Question: How do I enable a hybris user group to synchronize individual products on the hMC?
More specifically, I want to enable this button on the hMC for users of this user group:

Preferably, if you could show me how to grant these access rights via impex files.
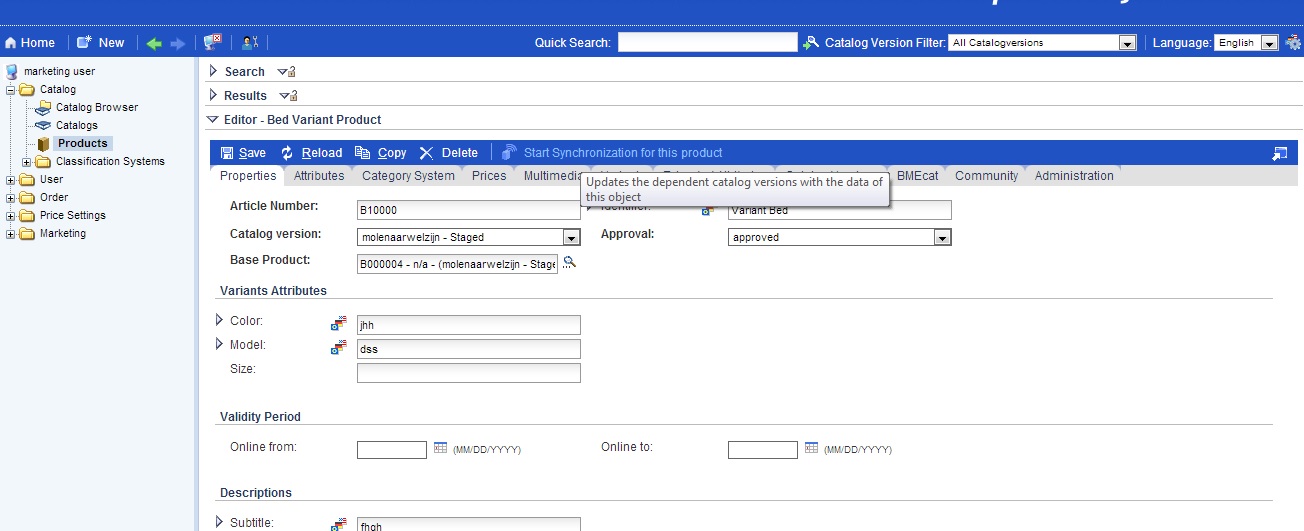
Answer: Try granting these to the user group to enable that button:
'''
Type;UID;MemberOfGroups;Password;Target;read;change;create;remove;change_perm
UserGroup;Mygroup;employeegroup;;;;;;;
;;;;SyncItemCronJob;+;+;+;+
;;;;SynchronizeCatalogVersionWizard;+;+;+;+
'''
If you don't want to allow entire catalog synchronization to the group, you can disable the hMC node by adding a hmcXML to the user group, like this:
'''
INSERT_UPDATE UserGroup;UID[unique=true];hmcXML
;Mygroup;"<?xml version=""1.0"" encoding=""ISO-8859-1""?>
<configuration
xmlns=""hybris.de/schemas/hmc/generic"" xmlns:xsi=""http://www.w3.org/2001/XMLSchema-instance""
xsi:schemaLocation=""hybris.de/schemas/hmc/generic hmc.xsd"">
<explorertree>
<group name=""catalog"">
<group name=""catalogviews"" mode=""delete"" />
</group>
</explorertree>
</configuration>"
'''